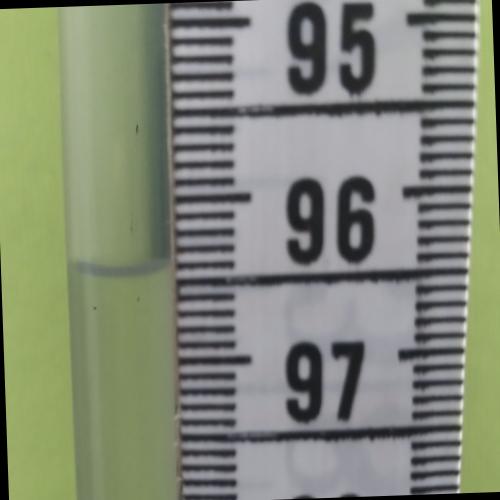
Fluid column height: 96.4 cm